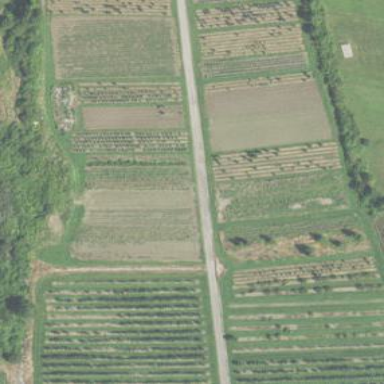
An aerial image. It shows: Plant nursery.